Interaction volume radius: 5 \u00c5
Interaction volume height: 10 \u00c5
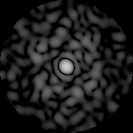
Disorder parameter: 0.8387